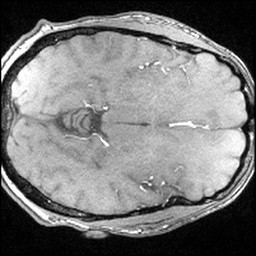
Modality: angio
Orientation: axial
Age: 34
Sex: male
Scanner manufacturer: siemens
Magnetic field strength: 3 T
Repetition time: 0.025 s
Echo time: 0.00334 s